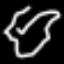
Label: octagon